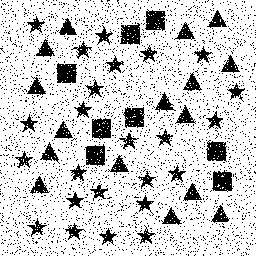
Squares: 8
Triangles: 16
Stars: 24
Total shapes: 48